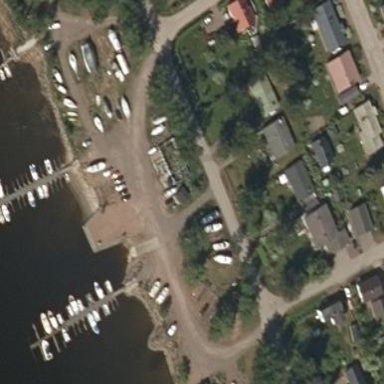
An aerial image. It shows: Boatyard along the waterway.